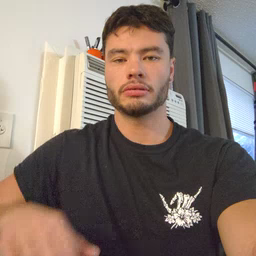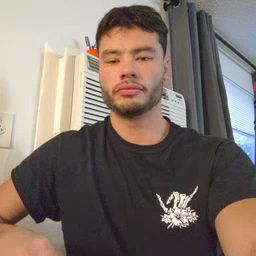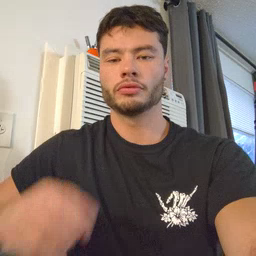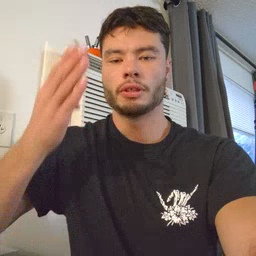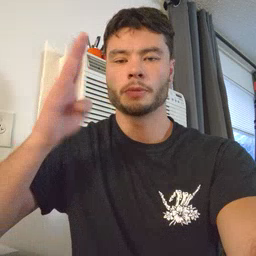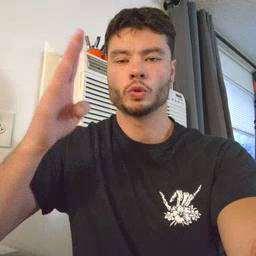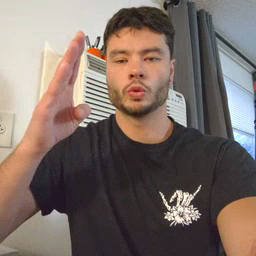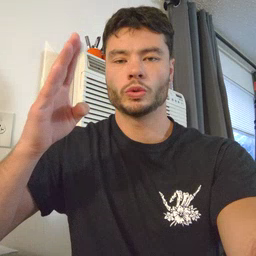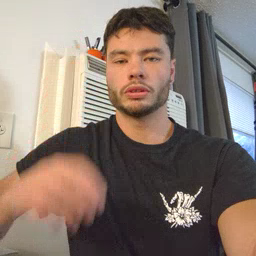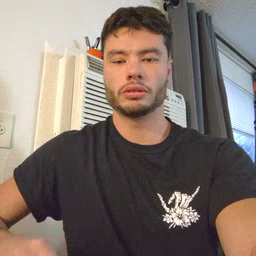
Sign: blue